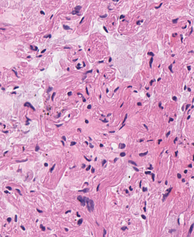
Tumor epithelial tissue: no
Tumor-associated stroma tissue: no
Normal tissue: yes